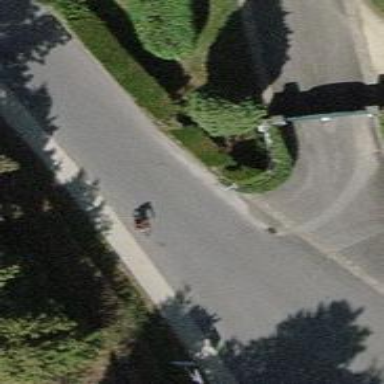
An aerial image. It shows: Residential road with asphalt surface and sidewalk on the left.